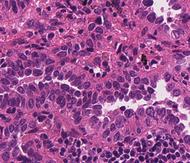
Tumor epithelial tissue: yes
Tumor-associated stroma tissue: yes
Normal tissue: no